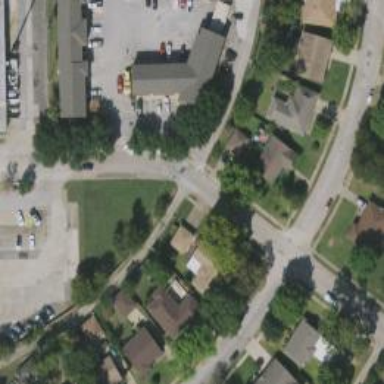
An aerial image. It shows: Alley classified as service road.